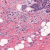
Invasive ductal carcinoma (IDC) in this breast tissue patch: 1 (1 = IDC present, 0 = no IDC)